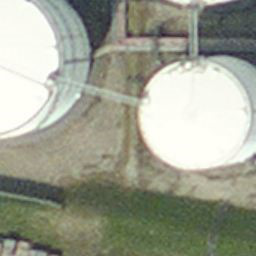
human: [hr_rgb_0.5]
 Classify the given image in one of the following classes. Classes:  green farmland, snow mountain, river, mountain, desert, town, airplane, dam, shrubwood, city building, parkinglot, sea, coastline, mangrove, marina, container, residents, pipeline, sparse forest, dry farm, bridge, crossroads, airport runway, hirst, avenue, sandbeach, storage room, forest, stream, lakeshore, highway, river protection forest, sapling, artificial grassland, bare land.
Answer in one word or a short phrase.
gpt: storage room